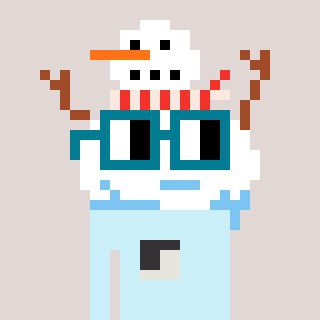
a pixel art character with square dark green glasses, a snowman-shaped head and a cold-colored body on a warm background